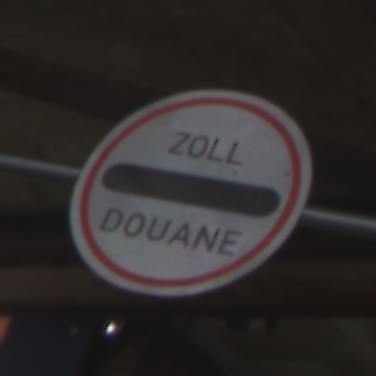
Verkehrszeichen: Zollstelle
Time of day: Midday
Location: Roofed (Special)
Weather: Overcast
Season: NotSpecified
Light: Natural